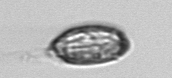
Label: Katodinium_or_Torodinium